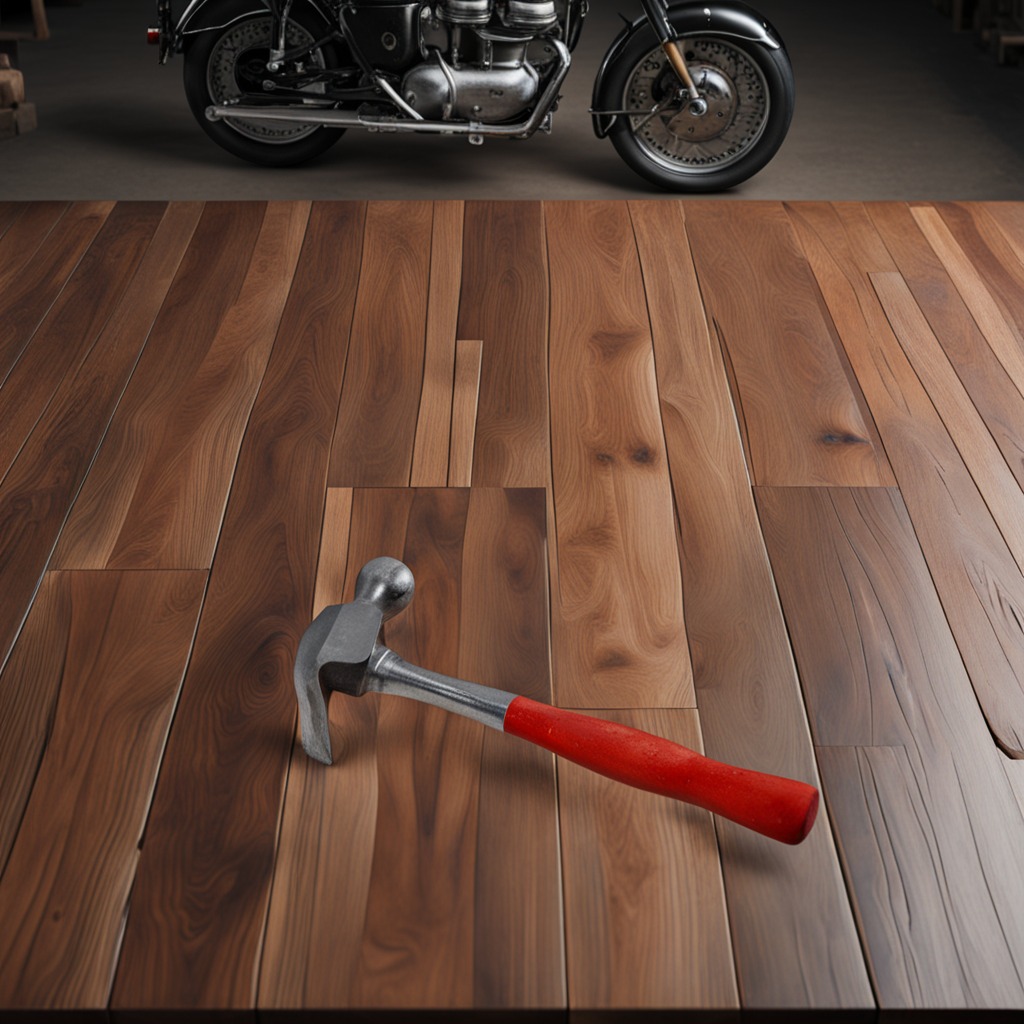
A hammer lies on the wooden table in a vintage motorcycle garage.